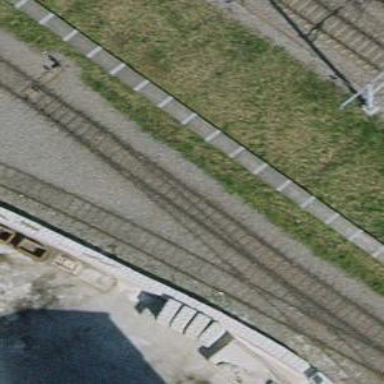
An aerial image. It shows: Single railway spur track.